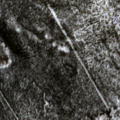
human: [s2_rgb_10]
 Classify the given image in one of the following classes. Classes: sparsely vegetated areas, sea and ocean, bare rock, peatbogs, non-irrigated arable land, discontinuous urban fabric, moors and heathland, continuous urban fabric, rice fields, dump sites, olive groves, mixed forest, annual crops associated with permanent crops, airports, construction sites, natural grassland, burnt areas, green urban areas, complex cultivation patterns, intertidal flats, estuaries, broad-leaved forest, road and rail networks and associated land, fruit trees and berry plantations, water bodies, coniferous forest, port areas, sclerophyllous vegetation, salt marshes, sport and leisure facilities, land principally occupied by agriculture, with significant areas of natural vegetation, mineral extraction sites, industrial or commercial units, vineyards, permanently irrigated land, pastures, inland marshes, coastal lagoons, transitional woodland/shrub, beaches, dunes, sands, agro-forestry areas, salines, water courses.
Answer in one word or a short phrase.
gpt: coniferous forest, mixed forest